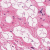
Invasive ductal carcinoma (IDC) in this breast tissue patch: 0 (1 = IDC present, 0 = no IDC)